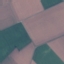
Land use / land cover class: AnnualCrop